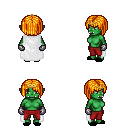
a pixel art fantasy rpg character, female body template, orc, green skin, white cape, red pants, light blonde pageboy hairstyle, gold tiara, metal gloves, black slippers, four views (front, back, left, right), 2x2 character sprite sheet, small pixel art, hard edges, no anti-aliasing